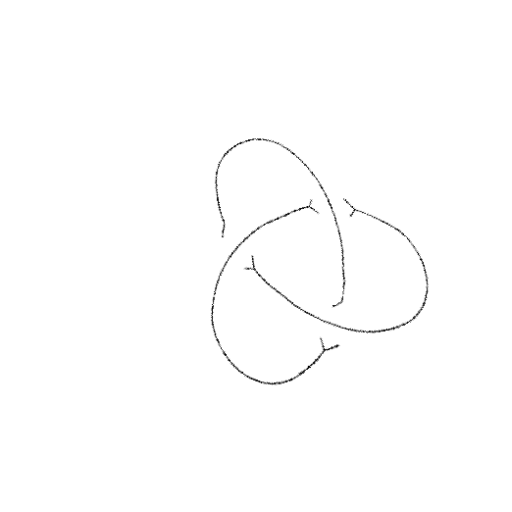
Crossing number: 3